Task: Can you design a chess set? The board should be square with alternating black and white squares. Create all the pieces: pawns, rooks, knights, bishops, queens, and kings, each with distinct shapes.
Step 5123:
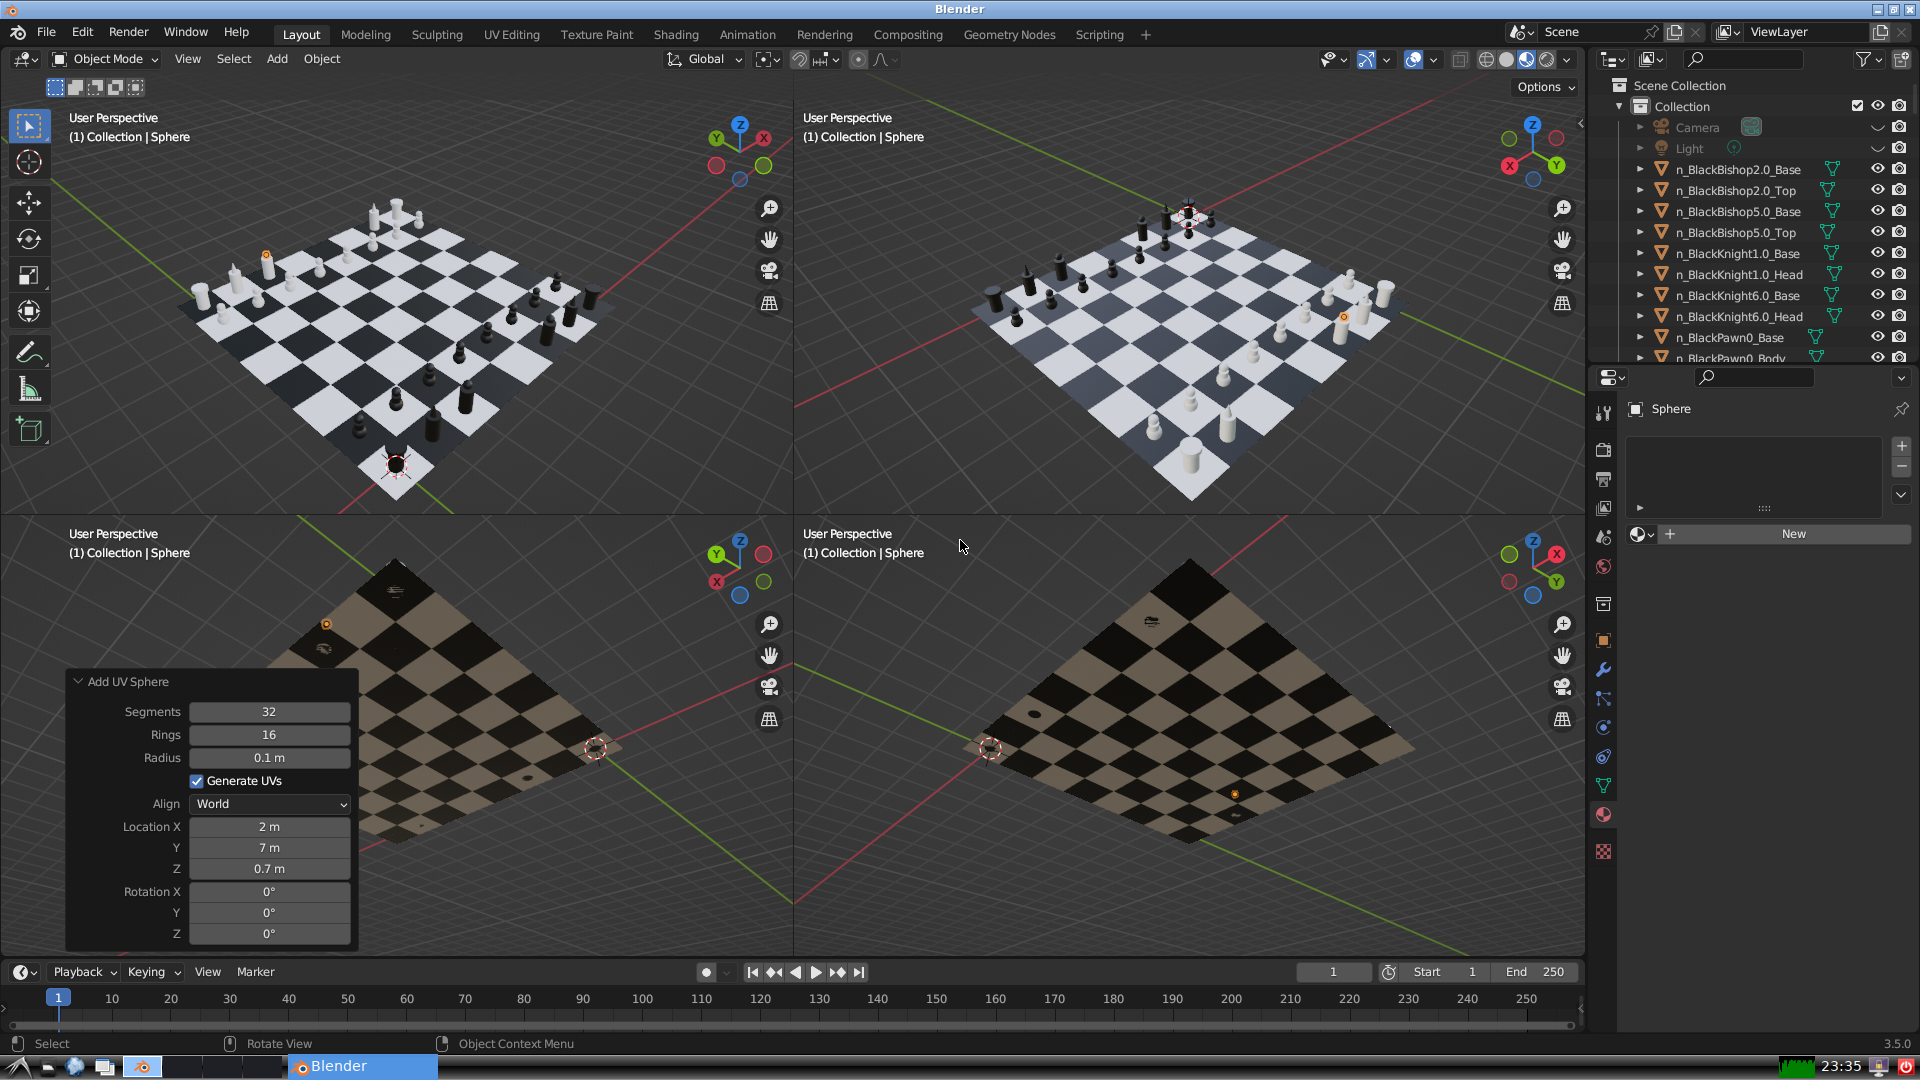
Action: {"mouse_move": [1608, 631]}